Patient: sex M, age 77
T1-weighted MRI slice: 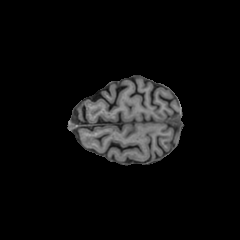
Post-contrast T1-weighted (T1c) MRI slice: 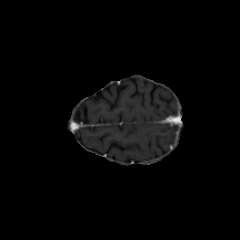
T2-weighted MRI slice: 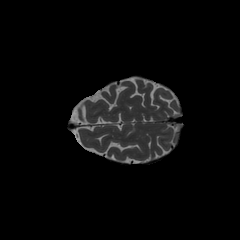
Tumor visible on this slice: no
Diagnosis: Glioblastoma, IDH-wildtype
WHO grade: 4